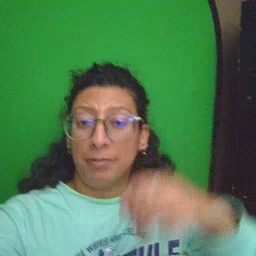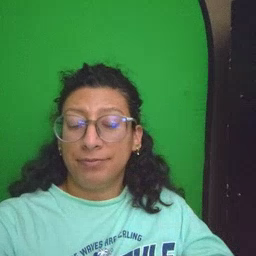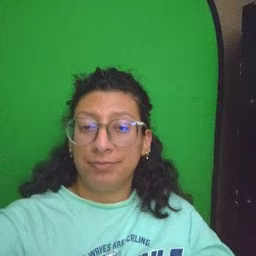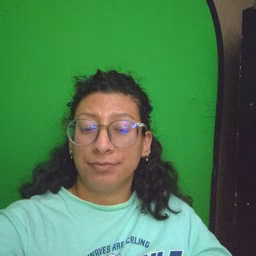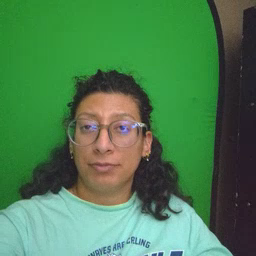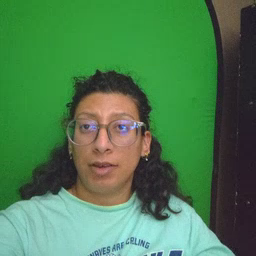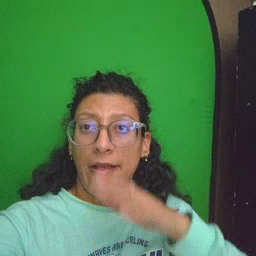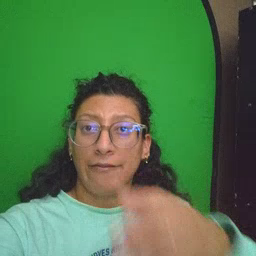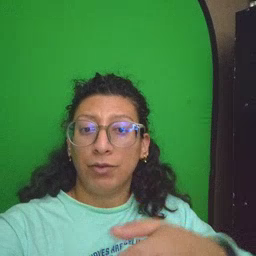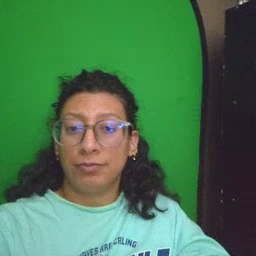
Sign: after